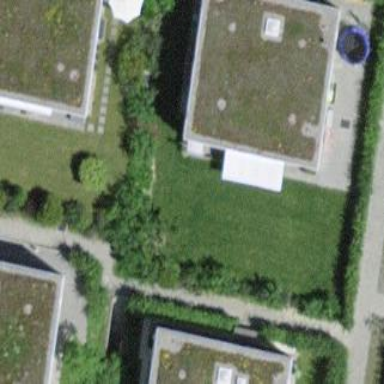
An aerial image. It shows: Building with apartments and flat roof.